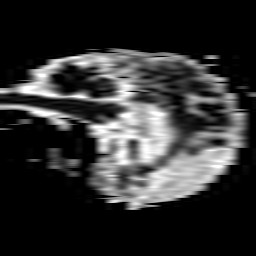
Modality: ADC
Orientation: sagittal
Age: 88
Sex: female
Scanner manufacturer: philips
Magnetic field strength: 1.5 T
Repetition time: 4.786 s
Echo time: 0.07764 s